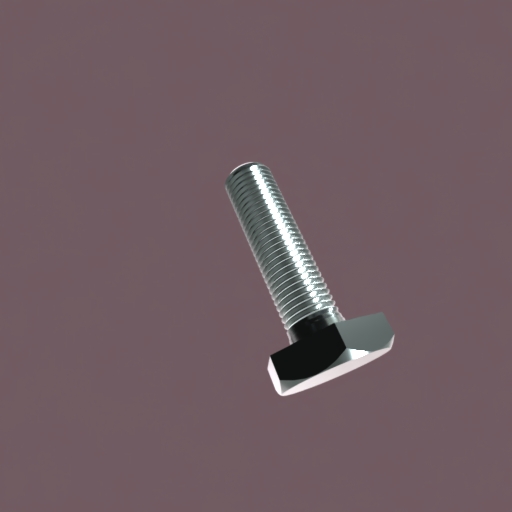
Label: bolt